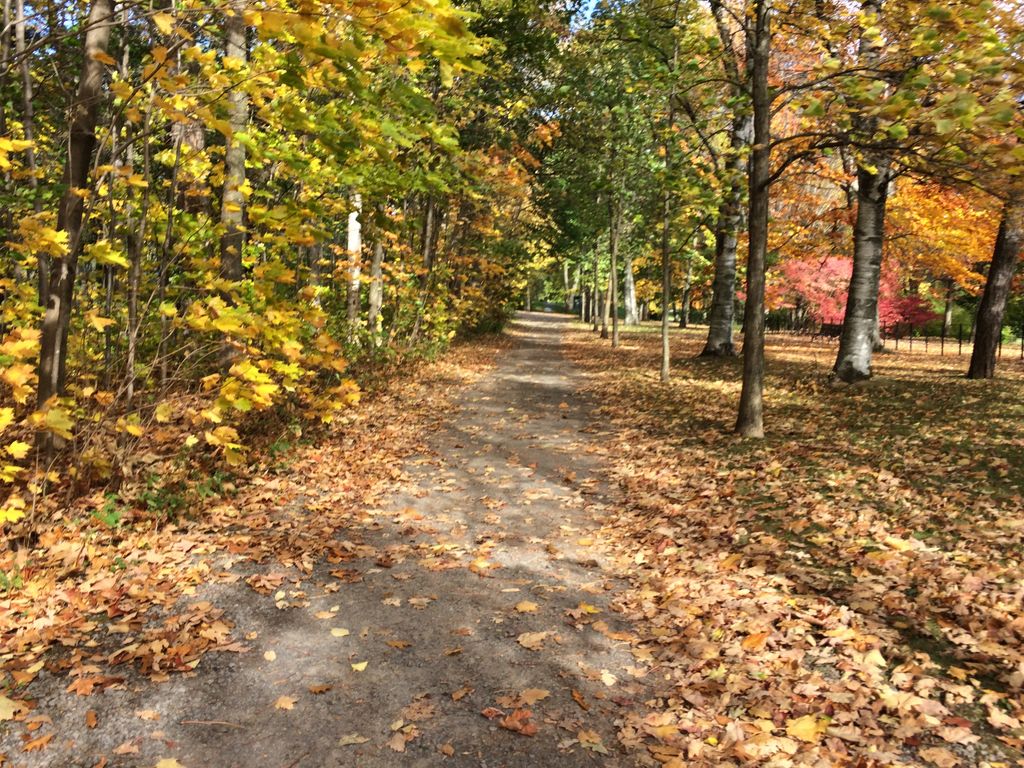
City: quebec_city